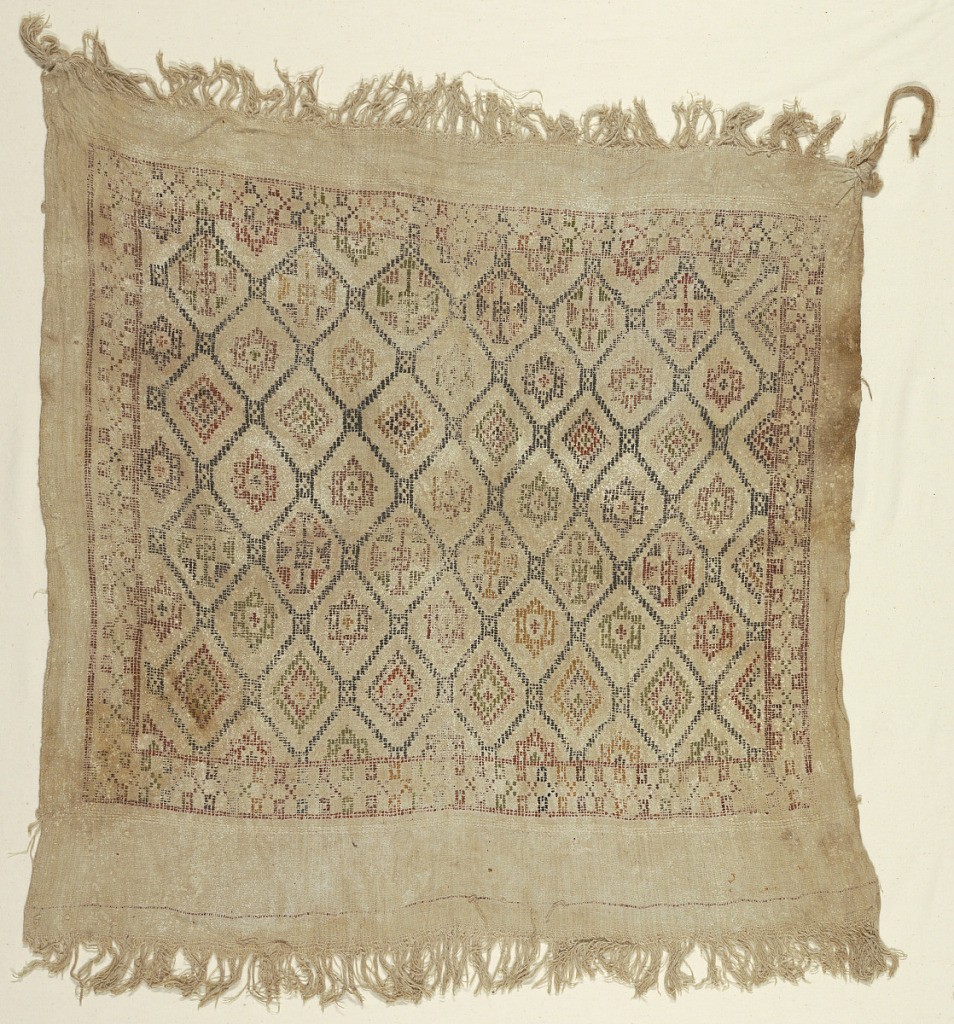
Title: Cover
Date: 6th–9th century
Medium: linen, wool Technique: continuous and discontinuous supplementary wefts in a plain weave foundation
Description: Natural linen square with patterned panel using wool filing most of it: diamond lattice enclosing geometric flowers. A small square covers the intersection of crossed diagonal lines. Narrow geometric border on 4 sides. Remains of rope tied to two corners.  (MS '77)